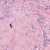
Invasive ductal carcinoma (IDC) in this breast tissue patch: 1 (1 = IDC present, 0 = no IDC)